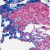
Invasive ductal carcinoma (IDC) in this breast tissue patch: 0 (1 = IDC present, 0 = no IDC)